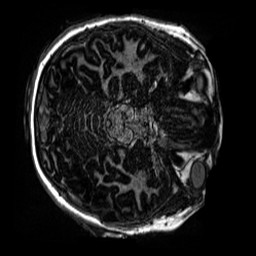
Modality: MP2RAGE
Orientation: axial
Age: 12
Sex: female
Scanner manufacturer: siemens
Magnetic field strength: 3 T
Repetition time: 4 s
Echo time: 0.00299 s